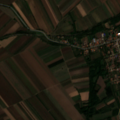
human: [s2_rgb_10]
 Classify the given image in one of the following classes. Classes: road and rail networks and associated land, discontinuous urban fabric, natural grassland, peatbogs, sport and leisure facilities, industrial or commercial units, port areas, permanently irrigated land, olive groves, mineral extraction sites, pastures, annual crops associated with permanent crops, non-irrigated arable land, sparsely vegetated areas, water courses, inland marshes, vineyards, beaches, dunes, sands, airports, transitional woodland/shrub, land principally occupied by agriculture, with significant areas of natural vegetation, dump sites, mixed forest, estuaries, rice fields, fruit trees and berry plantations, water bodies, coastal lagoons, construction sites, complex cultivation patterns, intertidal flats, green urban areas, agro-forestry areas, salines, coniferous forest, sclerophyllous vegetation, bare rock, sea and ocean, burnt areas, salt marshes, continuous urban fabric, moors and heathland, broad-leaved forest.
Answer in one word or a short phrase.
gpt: discontinuous urban fabric, non-irrigated arable land, land principally occupied by agriculture, with significant areas of natural vegetation